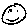
Label: smiley face